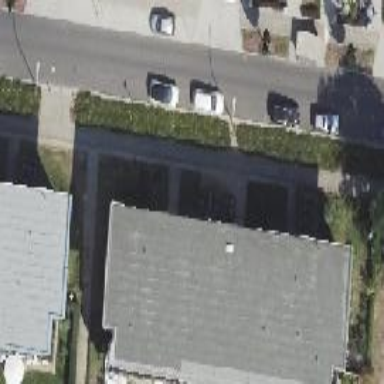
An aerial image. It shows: House with flat roof.